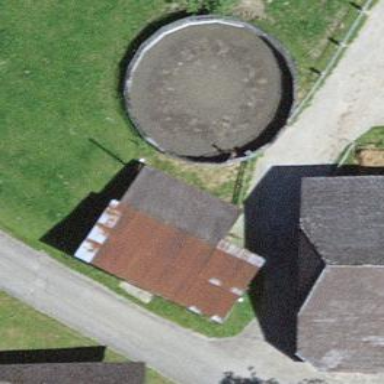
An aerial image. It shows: Barn.